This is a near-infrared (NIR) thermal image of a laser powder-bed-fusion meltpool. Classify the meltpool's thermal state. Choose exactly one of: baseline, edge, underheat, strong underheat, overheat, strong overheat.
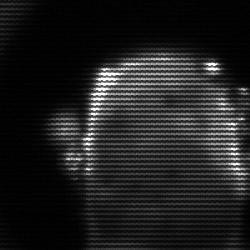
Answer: baseline